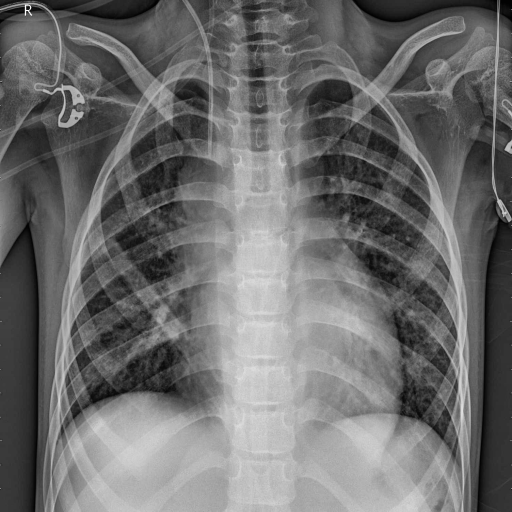
Finding: PNEUMONIA